В баллоне объемом $V=2~л$ находится $1$ моль водорода и немного воды. Вначале давление в баллоне составляет $p_н=17~атм$. Затем баллон нагревают, и давление в нем увеличивается до $p_к=26~атм$.
Найдите начальную и конечную температуры, а также количество испарившейся воды. Значения давления насыщенных паров воды при нескольких температурах приведены в следующей таблице.
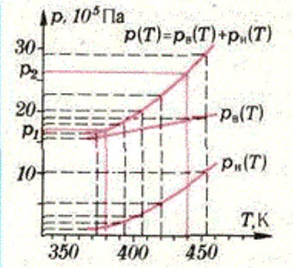
Решение: Задачу проще всего решать графически.Полное давление $p(T)$ в сосуде складывается из давления насыщенных паров воды $p_{н}(T)$ и давления водорода $p_{в}(T)$. Согласно уравнению Менделеева-Клапейрона: $$p_{в}(T)=\frac{m_{в}}{\mu_{в} V} R T=\frac{2 \cdot 10^{-3}}{2 \cdot 10^{-3} \cdot 2 \cdot 10^{-3}} \cdot 8.3 \cdot T=4.15 \cdot 10^3 \cdot T ~Па.$$Вычислив $p_в(T)$ при двух значениях $T$ — например: $$T=373~К-p_{в}\approx 15.5\cdot 10^5~Па, \\T=453~К-p_{в}\approx 18.8\cdot 10^5~Па.$$— построим график $p_{в}(T)$ (с. рисунок). Пользуясь указанной в условии задачи таблицей, строим график $p_{н}(T)$. «Складывая» графики $p_{в}(T)$ и $p_{н}(T)$, строим график зависимости давления в сосуде от температуры. Из полученного графика $p(T)$ (см. рисунок) находим начальную и конечную температуры в сосуде:$$p_1\approx17\cdot10^5~Па -T_1\approx380~К, \\p_2\approx26\cdot10^5~Па -T_2\approx440~К.$$Найдем массу испарившейся воды. Считая пары воды идеальным газом, определим начальное $p_{н1}$, и конечное $p_{н1}$ давление паров воды в сосуде. Для этого воспользуемся полученными графиками. При $T_1=380~К$ давление водорода равно $p_{в1}\approx 15.5\cdot10^5~Па$ и $$p_{н1}=p_1-p_{в1}\approx 1.5\cdot10^5~Па.$$При $T_2=440~К;~~p_{в2}\approx 18\cdot10^5~Па$ и$$p_{н2}=p_2-p_{в2}\approx 8\cdot10^5~Па.$$Запишем уравнение состояния для паров воды при $p_{н1}, T_1$ и $p_{н2}, T_2$:$$p_{н 1} V=\frac{m_{п 1}}{\mu_{п}} R T_1, \quad p_{н 2} V=\frac{m_{п 2}}{\mu_{п}} R T_2,$$где $m_{п1}, m_{п2}$ — начальная и конечная массы паров в сосуде. Отсюда находим массу испарившейся воды:
Ответ: $$\Delta m_п=m_{п2}-m_{п1}=\frac{\mu_п V}{R}\left(\frac{p_{н2}}{T_2}-\frac{p_{н1}}{T_1}\right)=\\ =\frac{18\cdot 10^{-3}\cdot 2 \cdot 10^{-3}}{8.3} \left(\frac{8}{440} - \frac{1.5}{380}\right) \cdot10^5 \approx 6\cdot 10^{-3}~кг.$$
Темы:
T, Термодинамика, Всероссийские, Насыщенный пар, Смесь газов, Графическое решение